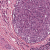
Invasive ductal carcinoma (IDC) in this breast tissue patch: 1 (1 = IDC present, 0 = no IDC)